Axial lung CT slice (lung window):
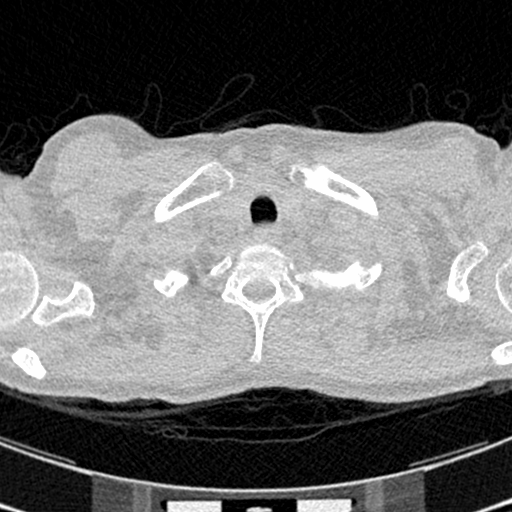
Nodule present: no